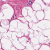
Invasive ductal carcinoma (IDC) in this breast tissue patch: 0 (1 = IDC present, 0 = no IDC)